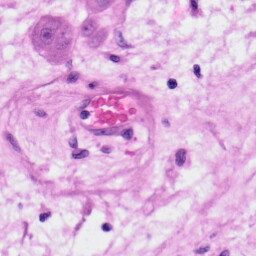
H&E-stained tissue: Skin